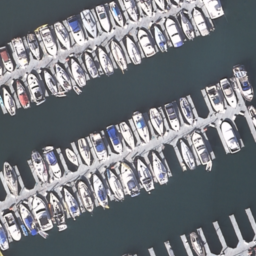
Label: harbor